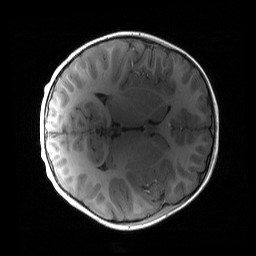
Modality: T1w
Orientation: axial
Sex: male
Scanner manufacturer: siemens
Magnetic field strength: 3 T
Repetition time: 1.9 s
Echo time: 0.00243 s